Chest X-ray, PA view. Patient: 64 years old, sex M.
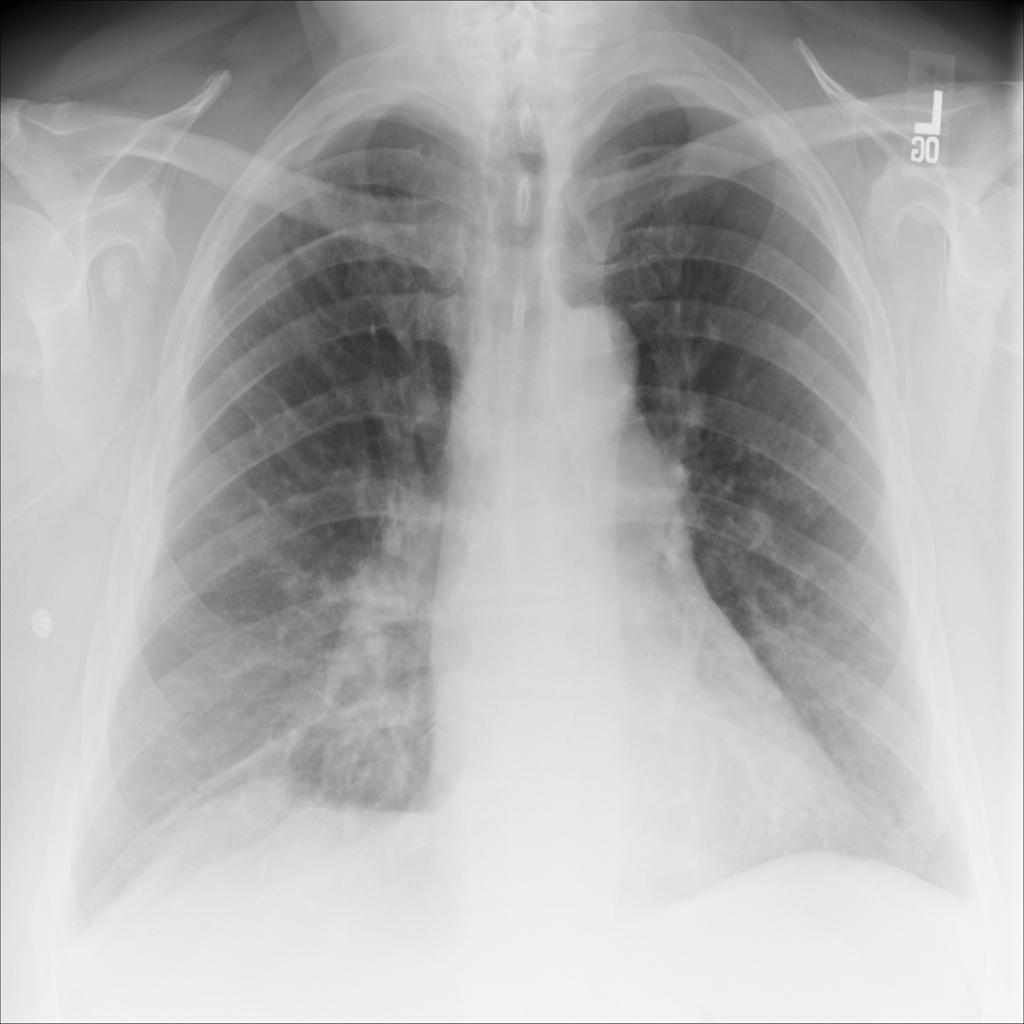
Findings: No Finding